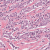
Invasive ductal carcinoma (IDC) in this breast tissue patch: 1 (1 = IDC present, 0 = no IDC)